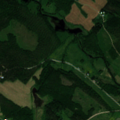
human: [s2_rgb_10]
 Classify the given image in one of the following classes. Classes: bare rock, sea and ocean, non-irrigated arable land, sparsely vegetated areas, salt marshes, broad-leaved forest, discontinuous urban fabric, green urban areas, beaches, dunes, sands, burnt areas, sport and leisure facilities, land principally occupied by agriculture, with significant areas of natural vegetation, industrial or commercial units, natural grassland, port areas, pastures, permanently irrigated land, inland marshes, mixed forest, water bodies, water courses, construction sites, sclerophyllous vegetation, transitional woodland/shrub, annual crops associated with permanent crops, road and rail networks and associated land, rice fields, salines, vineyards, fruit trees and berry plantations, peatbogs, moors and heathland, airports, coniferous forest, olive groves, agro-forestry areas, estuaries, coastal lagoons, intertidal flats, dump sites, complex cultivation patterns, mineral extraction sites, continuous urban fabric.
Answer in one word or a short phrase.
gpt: land principally occupied by agriculture, with significant areas of natural vegetation, coniferous forest, mixed forest, transitional woodland/shrub